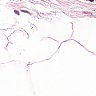
Metastatic tissue present: no